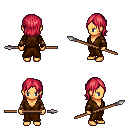
a pixel art fantasy rpg character, female body template, human, tanned skin, brown robe, red pants, ruby red long bangs hairstyle, leather bracers, spear, four views (front, back, left, right), 2x2 character sprite sheet, small pixel art, hard edges, no anti-aliasing